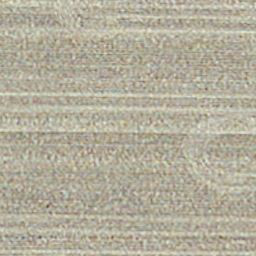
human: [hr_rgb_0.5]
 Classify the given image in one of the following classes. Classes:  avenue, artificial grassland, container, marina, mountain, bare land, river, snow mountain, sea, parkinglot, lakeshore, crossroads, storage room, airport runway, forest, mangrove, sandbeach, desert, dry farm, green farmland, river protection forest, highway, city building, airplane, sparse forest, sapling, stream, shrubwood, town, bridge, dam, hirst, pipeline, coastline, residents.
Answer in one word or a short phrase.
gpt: dry farm